Field crop: tomato
Growth stage: 2
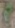
Species: solanum